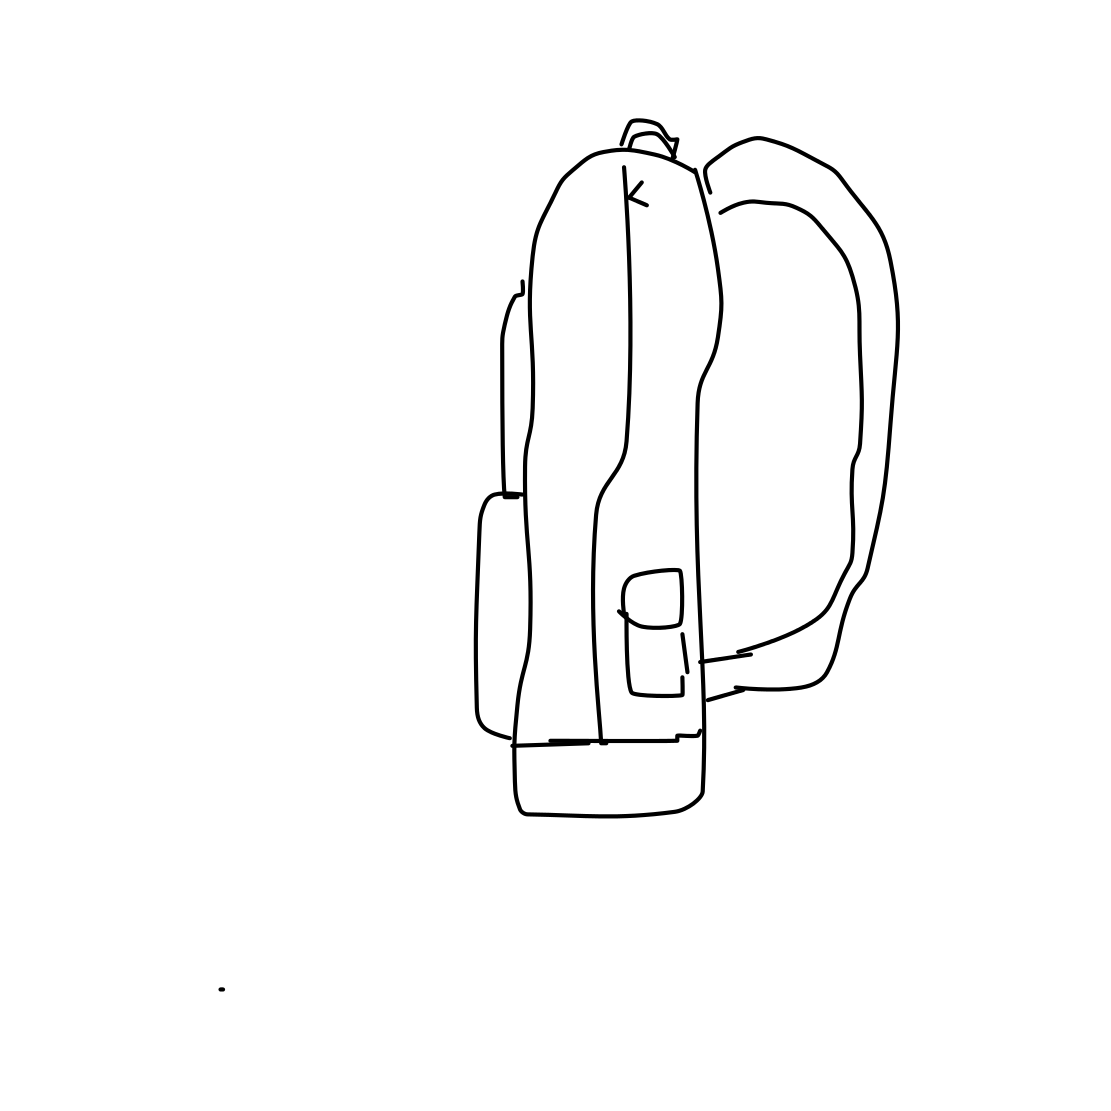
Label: backpack